Question: I am getting below error . When I am hiding using parameter from hidden expression.
'''
Expression:=IIF(Parameters!BU.Value="BU5",False,True)
'''
'''
[The Hidden expression for the tablix 'BU' contains an error: Overload resolution failed because no Public '=' can be called with these arguments:
'Public Shared Operator =(a As String, b As String) As Boolean':
Argument matching parameter 'a' cannot convert from 'Object()' to 'String'. (rsRuntimeErrorInExpression)][1]
'''

Please help to solve this issue.Thanks in Advance.
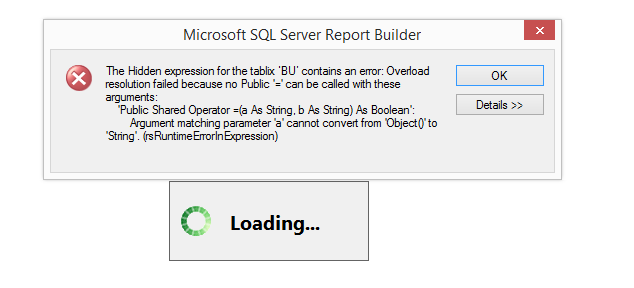
Answer: Looks like BU is a multi-valued parameter. If you want to compare the parameter value to a string directly, you will have to change it to only allow a single selection; otherwise you are comparing an array to a string, which is what your error message indicates.
Another option is to use the JOIN function to create a concatenated list of the selections to compare against in your expression. For example, you could hide a column if 'BK5' is not selected in the BU parameter by setting the column's visibility expression as follows:
'''
=INSTR("|" & JOIN(Parameters!BU.Value,"|") & "|","|BK5|")=0
'''
Keep in mind that if you use this method, best practice dictates that you should pick a delimiter that you do not expect to appear in the available values for the parameter, so proceed at your own risk in that regard.